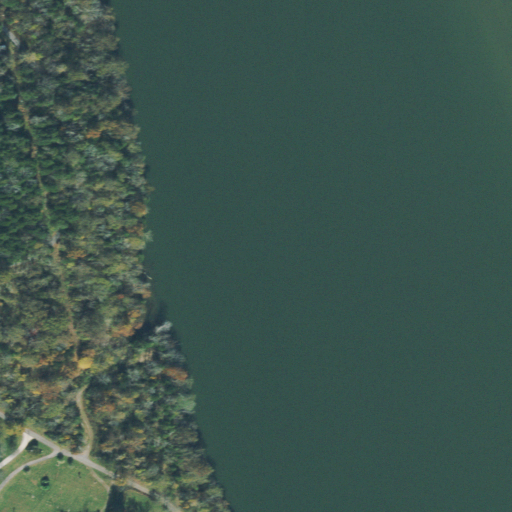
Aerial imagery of valley in Tennessee named Robert Hollow containing open water, deciduous forest, open development, evergreen forest, pasture, low intensity development, and mixed forest